Interaction volume radius: 10 \u00c5
Interaction volume height: 10 \u00c5
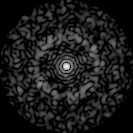
Disorder parameter: 0.8483